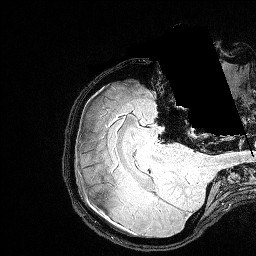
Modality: FLASH
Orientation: axial
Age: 24
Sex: female